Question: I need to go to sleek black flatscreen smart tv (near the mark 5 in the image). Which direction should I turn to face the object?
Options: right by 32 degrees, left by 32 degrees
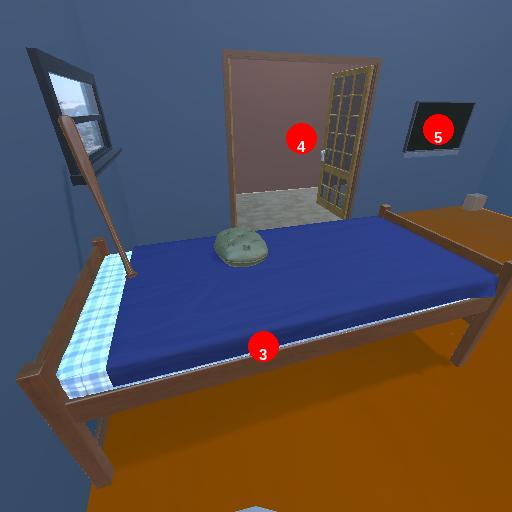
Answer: right by 32 degrees